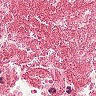
Metastatic tissue present: no